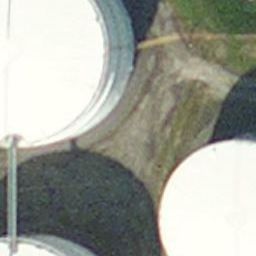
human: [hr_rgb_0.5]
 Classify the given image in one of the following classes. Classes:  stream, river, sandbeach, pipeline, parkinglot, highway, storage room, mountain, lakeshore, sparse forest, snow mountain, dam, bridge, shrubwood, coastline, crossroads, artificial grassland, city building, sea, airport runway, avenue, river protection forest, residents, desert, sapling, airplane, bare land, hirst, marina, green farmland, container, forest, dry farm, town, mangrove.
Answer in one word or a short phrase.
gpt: storage room